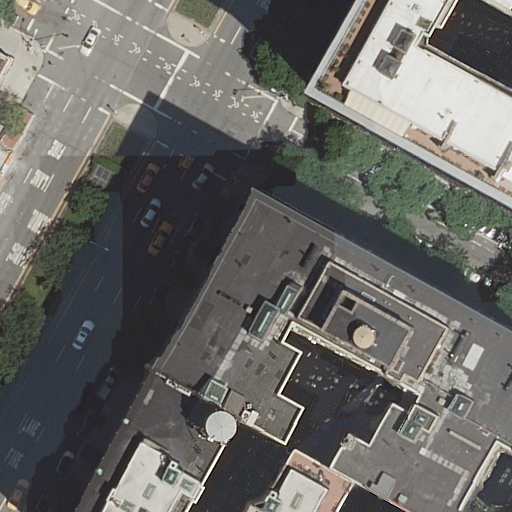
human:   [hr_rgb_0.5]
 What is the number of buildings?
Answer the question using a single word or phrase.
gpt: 4

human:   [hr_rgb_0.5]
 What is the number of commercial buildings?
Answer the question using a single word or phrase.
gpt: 0

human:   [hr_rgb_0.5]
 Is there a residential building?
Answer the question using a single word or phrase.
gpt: yes

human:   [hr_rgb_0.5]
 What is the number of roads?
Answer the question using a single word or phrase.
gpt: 3

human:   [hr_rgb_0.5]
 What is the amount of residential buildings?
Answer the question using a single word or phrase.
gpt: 4

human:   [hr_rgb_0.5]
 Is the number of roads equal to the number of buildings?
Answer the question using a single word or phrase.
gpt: no

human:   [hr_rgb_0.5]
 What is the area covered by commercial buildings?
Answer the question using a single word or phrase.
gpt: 0m2

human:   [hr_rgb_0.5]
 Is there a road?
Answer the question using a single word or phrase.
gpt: yes

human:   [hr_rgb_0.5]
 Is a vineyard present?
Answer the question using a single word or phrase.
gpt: no

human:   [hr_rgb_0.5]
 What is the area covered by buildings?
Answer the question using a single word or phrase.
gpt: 1638m2

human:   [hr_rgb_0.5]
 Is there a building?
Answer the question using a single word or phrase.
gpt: yes

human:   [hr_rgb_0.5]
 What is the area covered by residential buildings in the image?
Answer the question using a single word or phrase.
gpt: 1638m2

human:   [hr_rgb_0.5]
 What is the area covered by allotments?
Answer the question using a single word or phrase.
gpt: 0m2

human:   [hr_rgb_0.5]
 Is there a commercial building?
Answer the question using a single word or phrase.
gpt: no

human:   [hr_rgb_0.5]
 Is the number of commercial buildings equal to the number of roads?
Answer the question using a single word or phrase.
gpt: no

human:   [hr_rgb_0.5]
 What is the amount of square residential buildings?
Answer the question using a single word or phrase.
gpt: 0

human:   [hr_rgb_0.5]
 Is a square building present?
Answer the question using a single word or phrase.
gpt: no

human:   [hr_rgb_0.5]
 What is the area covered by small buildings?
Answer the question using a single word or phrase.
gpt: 0m2

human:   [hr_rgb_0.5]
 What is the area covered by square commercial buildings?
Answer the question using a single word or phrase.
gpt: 0m2

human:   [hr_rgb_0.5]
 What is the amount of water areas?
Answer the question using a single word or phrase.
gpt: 0

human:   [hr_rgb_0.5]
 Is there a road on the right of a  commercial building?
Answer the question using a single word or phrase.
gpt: no

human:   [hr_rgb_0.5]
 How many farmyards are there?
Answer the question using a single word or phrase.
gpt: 0

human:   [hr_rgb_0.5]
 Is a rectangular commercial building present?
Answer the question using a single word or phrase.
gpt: no

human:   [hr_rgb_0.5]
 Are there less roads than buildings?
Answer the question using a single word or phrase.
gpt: yes

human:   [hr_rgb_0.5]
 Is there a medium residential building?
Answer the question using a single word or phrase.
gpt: yes

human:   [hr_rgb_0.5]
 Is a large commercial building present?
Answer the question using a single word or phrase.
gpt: no

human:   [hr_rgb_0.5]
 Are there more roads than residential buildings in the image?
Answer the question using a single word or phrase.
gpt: no

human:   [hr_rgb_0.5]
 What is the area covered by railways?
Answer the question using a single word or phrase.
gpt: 0m2

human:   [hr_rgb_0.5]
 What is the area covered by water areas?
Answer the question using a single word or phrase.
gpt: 0m2

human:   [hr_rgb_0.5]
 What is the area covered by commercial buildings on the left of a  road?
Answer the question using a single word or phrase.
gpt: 0m2

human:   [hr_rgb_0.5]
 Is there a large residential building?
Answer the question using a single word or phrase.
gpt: yes

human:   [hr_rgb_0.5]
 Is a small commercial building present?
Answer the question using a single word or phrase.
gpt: no

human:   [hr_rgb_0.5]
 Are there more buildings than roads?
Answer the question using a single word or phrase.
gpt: yes

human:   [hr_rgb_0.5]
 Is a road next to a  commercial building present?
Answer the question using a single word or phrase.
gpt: no

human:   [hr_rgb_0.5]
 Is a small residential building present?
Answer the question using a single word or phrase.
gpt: no

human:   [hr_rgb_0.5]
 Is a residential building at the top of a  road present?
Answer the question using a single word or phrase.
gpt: yes

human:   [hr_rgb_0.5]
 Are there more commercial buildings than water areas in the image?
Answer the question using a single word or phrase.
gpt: no

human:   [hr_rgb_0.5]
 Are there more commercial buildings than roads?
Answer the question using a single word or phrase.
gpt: no

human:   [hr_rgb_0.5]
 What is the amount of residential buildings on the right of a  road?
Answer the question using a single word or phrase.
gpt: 3

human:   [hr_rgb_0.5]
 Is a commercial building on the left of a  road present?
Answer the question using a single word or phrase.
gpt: no

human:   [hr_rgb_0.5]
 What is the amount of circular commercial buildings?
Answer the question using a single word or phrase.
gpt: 0

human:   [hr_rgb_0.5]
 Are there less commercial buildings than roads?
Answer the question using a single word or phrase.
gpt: yes

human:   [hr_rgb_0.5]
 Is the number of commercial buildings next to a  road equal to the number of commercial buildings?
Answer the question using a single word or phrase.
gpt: yes

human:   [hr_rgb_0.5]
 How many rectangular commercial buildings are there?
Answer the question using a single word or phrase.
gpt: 0

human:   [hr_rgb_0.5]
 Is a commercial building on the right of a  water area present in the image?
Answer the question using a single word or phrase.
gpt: no

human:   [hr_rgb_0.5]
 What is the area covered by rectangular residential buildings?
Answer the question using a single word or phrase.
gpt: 400m2

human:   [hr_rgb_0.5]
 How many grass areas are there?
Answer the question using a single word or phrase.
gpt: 0

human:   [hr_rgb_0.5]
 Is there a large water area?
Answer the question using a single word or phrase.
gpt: no

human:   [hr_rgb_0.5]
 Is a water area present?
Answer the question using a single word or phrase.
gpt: no

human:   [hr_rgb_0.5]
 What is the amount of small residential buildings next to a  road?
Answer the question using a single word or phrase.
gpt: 0

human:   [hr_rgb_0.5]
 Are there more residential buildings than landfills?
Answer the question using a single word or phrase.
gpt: yes

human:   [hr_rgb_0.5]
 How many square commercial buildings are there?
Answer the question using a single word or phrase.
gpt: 0

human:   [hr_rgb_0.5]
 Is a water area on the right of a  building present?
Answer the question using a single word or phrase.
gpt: no

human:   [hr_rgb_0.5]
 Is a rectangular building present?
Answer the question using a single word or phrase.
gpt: yes

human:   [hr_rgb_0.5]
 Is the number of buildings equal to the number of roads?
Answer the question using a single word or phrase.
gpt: no

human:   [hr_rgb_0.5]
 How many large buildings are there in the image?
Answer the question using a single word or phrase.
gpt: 2

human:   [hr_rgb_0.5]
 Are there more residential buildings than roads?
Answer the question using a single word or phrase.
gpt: yes

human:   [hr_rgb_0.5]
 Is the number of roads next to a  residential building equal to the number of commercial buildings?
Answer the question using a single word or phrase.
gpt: no

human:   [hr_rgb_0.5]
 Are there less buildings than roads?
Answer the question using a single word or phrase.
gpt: no

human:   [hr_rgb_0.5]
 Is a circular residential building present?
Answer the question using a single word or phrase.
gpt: no

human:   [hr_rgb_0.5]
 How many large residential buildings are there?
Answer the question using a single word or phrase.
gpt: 2

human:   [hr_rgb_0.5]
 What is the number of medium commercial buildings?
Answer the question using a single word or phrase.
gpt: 0

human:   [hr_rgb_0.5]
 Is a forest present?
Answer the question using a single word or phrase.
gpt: no

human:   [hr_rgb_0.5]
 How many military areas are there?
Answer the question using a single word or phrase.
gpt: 0